Question: IS it possible, I know all the following shapes are possible in this link:
<URL>
but cross must be possible too. When I say cross I mean like this:

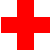
Answer: You could achieve something like this with pseudoelements only:
<URL>
'''
#cross {
width: 100px;
height: 100px;
position: relative;
}
#cross:before, #cross:after {
content: "";
position: absolute;
z-index: -1;
background: #d00;
}
#cross:before {
left: 50%;
width: 30%;
margin-left: -15%;
height: 100%;
}
#cross:after {
top: 50%;
height: 30%;
margin-top: -15%;
width: 100%;
}
'''
The size of the cross will proportionally scale, according to the 'width' and 'height' of the '#cross' element
---
Update: another solution (using less code) could simply involve multiple linear-gradients (without pseudolements) e.g.
<URL>
'''
#cross {
width: 100px;
height: 100px;
background: linear-gradient(to bottom, transparent 35%,
#d00 35%,
#d00 65%,
transparent 65%),
linear-gradient(to right, transparent 35%,
#d00 35%,
#d00 65%,
transparent 65%),
}
'''